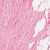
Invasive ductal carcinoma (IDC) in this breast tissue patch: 0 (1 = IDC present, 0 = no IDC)